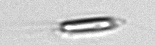
Label: Chrysochromulina